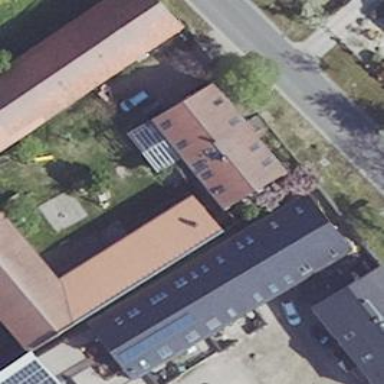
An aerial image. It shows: Residential building.